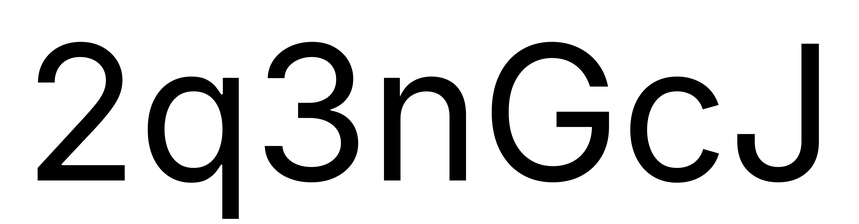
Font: Inter_Regular